Interaction volume radius: 5 \u00c5
Interaction volume height: 30 \u00c5
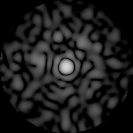
Disorder parameter: 0.7996